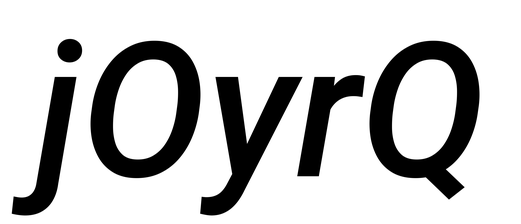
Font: Roboto-Italic_Medium_Italic